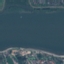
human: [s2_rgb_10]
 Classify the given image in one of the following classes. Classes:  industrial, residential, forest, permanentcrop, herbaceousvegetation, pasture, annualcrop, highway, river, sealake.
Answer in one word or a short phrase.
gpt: River